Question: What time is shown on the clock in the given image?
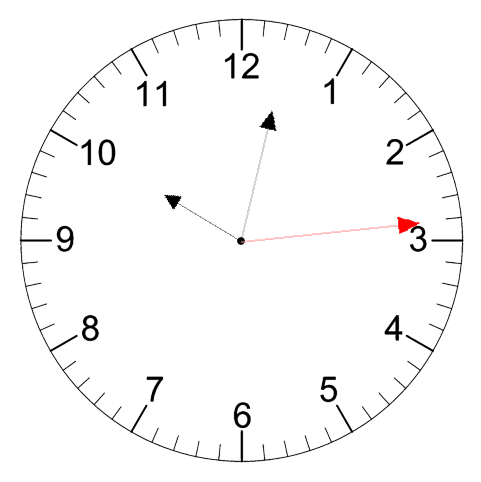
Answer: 10:02:14